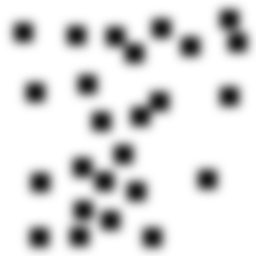
Squares: 25
Triangles: 0
Stars: 0
Total shapes: 25